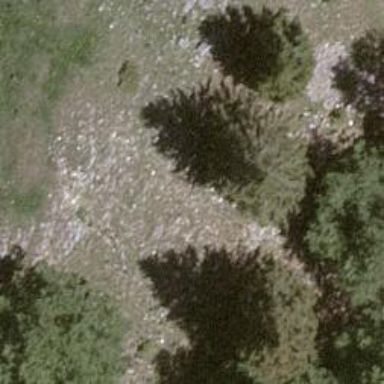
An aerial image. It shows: Beautiful tree in nature.